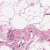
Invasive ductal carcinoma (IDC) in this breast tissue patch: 0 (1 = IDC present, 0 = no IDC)